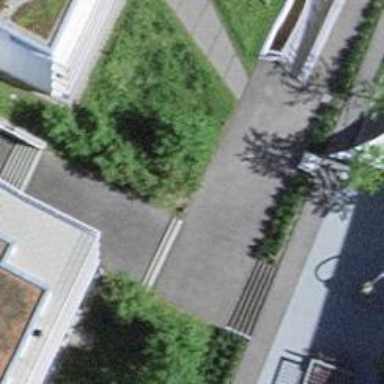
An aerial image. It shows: Concrete steps.